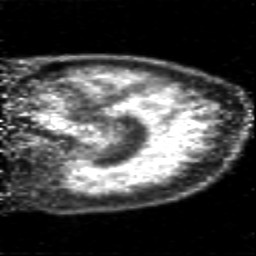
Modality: PET
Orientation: sagittal
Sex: male
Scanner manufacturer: siemens